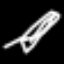
Label: pencil